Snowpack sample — Snodgrass Mountain, Crested Butte, Colorado (2/4/25, 12:06 PM MST)
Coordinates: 38.923, -106.968
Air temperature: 35 °F
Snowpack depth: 80 cm
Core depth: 50 cm
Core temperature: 30.2 °F
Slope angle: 14°, slope face: 78°
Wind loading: low
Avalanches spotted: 0
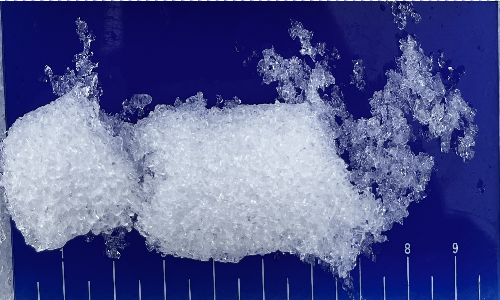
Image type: core
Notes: No avalanches nearby, unusually warm weather for the last month reported by residents, Collected 25 yards from treeline